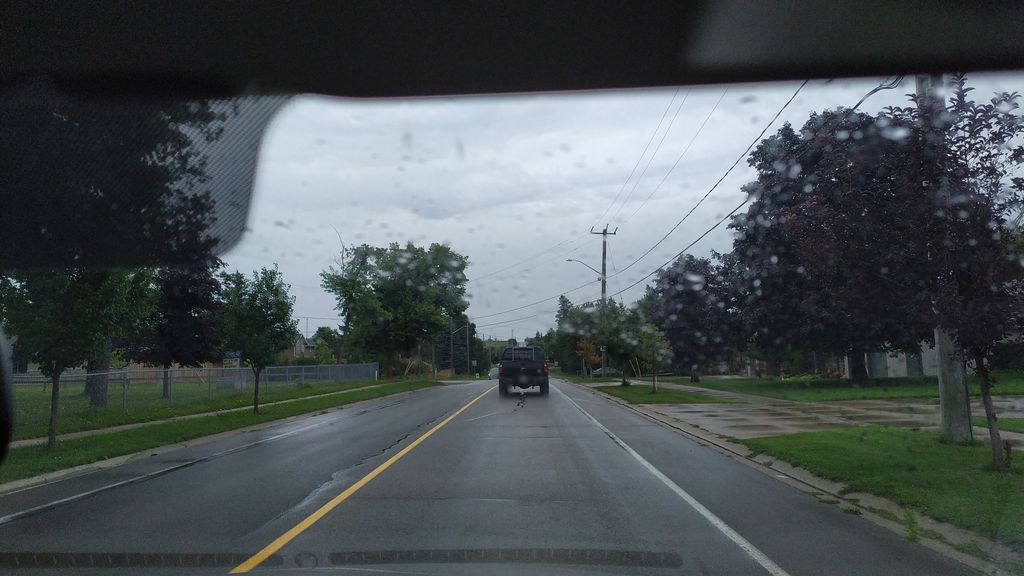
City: kitchener-waterloo